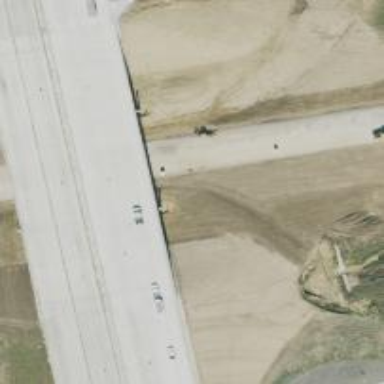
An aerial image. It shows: Asphalt motorway.